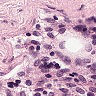
Metastatic tissue present: no